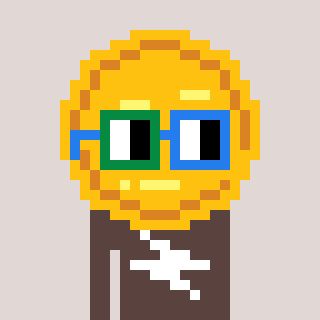
a pixel art character with square green and blue glasses, a medal-shaped head and a darkbrown-colored body on a warm background